Interaction volume radius: 10 \u00c5
Interaction volume height: 20 \u00c5
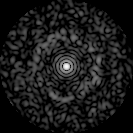
Disorder parameter: 0.8201